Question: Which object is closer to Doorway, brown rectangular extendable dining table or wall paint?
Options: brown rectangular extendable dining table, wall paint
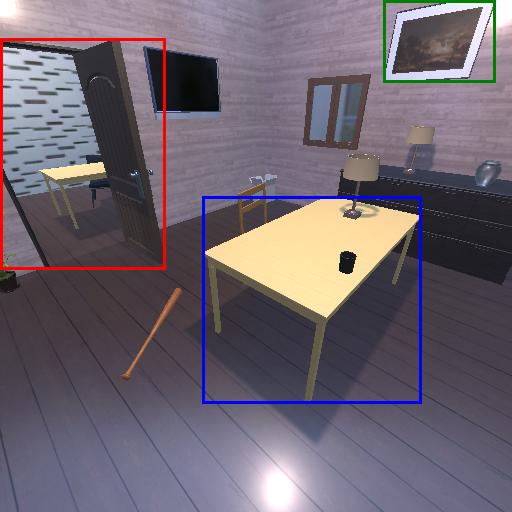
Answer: brown rectangular extendable dining table